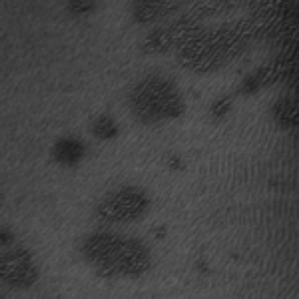
Label: frost